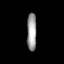
Tissue: prostate
Cell type: Fibroblasts
Senescence score: 0.714
Nuclear area (px): 349
Mean DAPI intensity: 158.745